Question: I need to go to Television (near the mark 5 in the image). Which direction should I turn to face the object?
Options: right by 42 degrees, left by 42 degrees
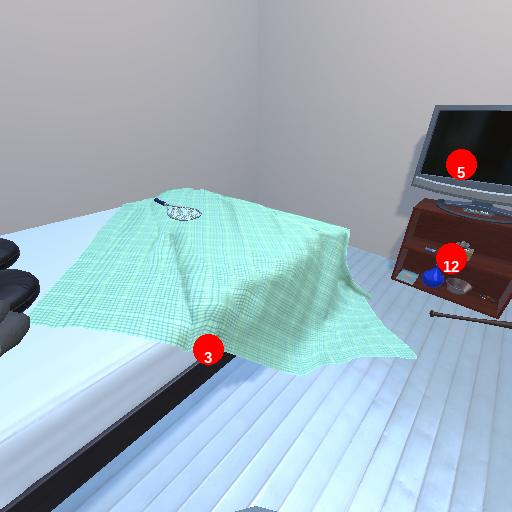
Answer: right by 42 degrees